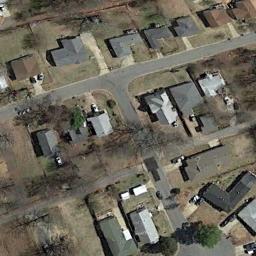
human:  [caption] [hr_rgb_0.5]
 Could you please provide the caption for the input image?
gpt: There are many buildings of different shapes and sizes in medium residential area .

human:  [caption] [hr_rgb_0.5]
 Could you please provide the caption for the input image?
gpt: The medium residential area has some houses of different sizes and some roads go through the medium residential area .

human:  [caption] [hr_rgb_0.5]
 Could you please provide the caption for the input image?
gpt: There aren't many houses in the mid-sized area .

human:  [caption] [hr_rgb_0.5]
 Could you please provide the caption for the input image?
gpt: The medium residential is on the bare land next to the road .

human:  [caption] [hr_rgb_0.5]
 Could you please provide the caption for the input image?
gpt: There are some gray buildings on yellow lawns on the medium residential area .